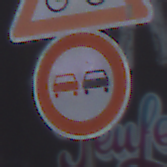
Verkehrszeichen: Ueberholverbot
Zusatzzeichen oben: RadverkehrLinks
Umgebung: Outdoor, Urban
Tageszeit: MorningAfternoon
Wetter: PartlyCloudy
Licht: Natural
Jahreszeit: NotSpecified
Kontrast: LowContrast